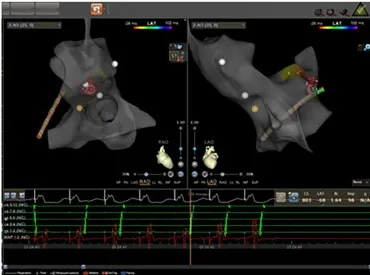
Electrophysiology study was performed with zero-fluoroscopy-approach-guided Carto 3TM system. (B) The earliest atrial activation changed to CS1/2 with fixed retrograde atrial conduction under ventricular pacing.
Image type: radiology (ct)